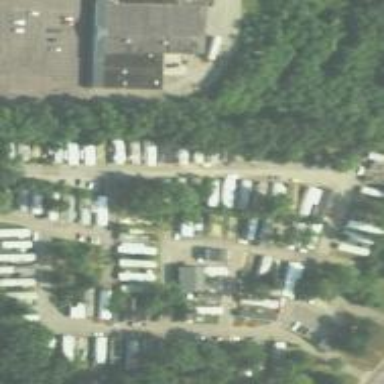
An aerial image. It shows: Residential area known as trailer park.